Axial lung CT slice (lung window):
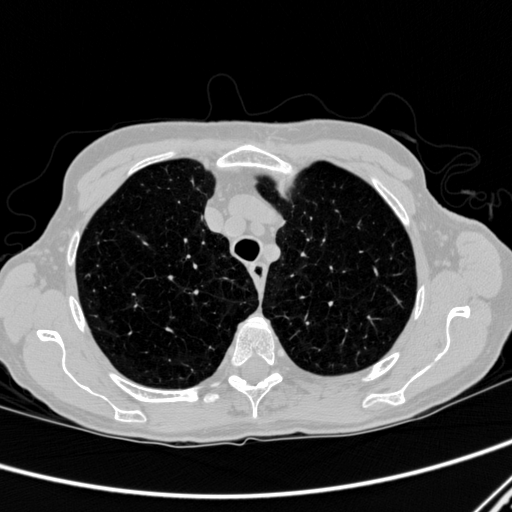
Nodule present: no